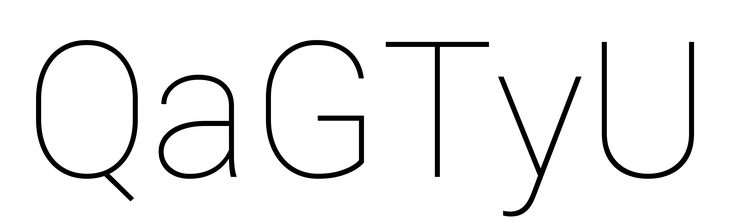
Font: Roboto_Thin